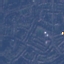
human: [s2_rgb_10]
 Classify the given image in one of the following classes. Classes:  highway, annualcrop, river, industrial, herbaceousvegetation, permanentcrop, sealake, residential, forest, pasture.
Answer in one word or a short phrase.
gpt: Residential